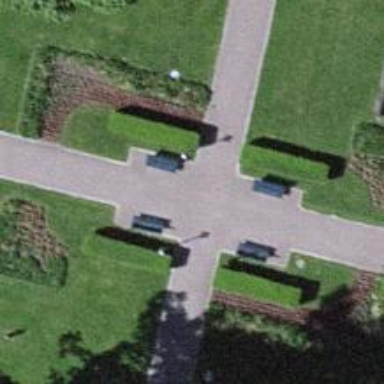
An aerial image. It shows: Bench.